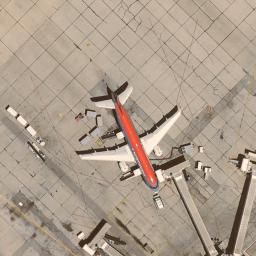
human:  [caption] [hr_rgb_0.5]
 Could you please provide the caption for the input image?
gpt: There is a plane at the airport with several luggage carts nearby.

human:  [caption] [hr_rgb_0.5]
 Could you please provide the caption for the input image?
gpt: There is a plane at the airport with a luggage cart beside it.

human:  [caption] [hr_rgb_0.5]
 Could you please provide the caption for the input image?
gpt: There are planes and luggage at the airport.

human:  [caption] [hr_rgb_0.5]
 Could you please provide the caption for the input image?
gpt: There are planes and luggage carts at the airport.

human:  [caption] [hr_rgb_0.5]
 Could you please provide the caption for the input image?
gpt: There is a plane at the airport with some luggage carts nearby.